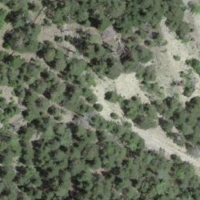
EUNIS habitat code: 44
Species observed at this site:
Cephalanthera rubra